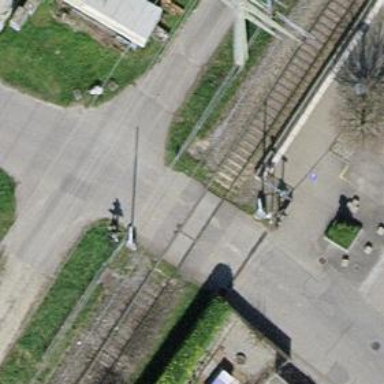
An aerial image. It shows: Railway level crossing.